Question: First off, I'm trying to plot spherical harmonics in matplotlib as they are seen here in mayavi: <URL>
Here is where I'm at:
'''
import matplotlib.pyplot as plt
from matplotlib import cm, colors
from mpl_toolkits.mplot3d import Axes3D
import numpy as np
from scipy import special
# Create a sphere
r = 3
pi = np.pi
cos = np.cos
sin = np.sin
phi, theta = np.mgrid[0:pi:50j, 0:2*pi:50j]
x = r * sin(phi) * cos(theta)
y = r * sin(phi) * sin(theta)
z = r * cos(phi)
colorfunction=special.sph_harm(3,4,theta,phi).real
norm=colors.Normalize(vmin = np.min(colorfunction), vmax = np.max(colorfunction), clip = False)
print colorfunction
fig = plt.figure()
ax = fig.add_subplot(111, projection='3d')
ax.scatter(x, y, z)
ax.plot_surface(
x, y, z, rstride=1, cstride=1, norm=norm, cmap=cm.jet, facecolors=cm.jet(colorfunction))
plt.show()
'''
The idea is to use 'colorfunction' to colour the surface of the sphere according to the spherical harmonic. However, the output of this function is an array with negative numbers. What I need to do is 'normalize' this array so it behaves nicely with matplotlib's colormap. However, unlike the answer here, <URL> , where the answer simply preforms a sloppy normalize by dividing by the largest element, I have negative elements so that just won't work. I'd ideally like to use 'matplotlib.colors.Normalize' but it just isn't working on facecolors.
I know that the norm is applying to the 'cmap=cm.jet', because if I remove 'facecolors' argument entirely I get a new colormap that behaves according to my 'norm' function.
This is the crux of my issue, I cannot get my normalized colormap to apply to my facecolors. Any ideas?

This is the figure the above code currently generates. As you can see the negative values are cut-off entirely and the information is lost because the colormaps range is much larger than the actual values (so everything just looks blue).
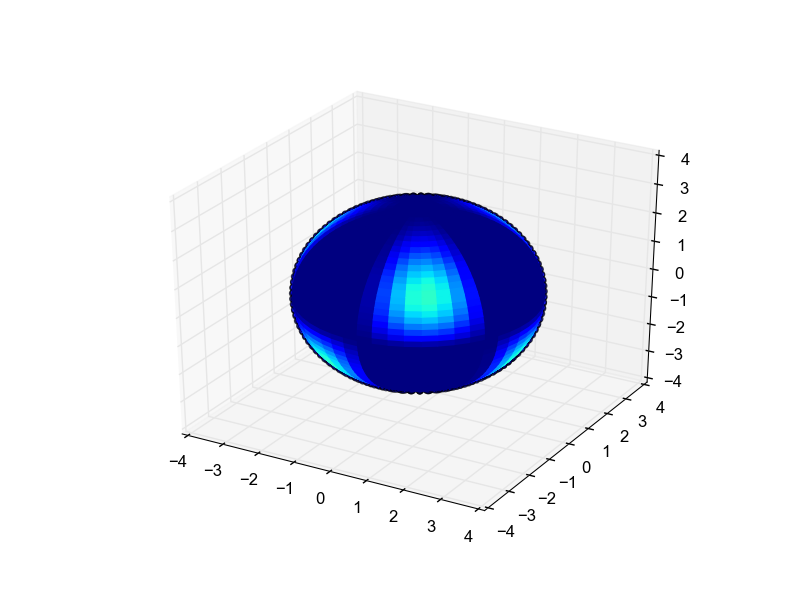
Answer: Maybe this is too trivial, but:
'''
ax.plot_surface(x, y, z, rstride=1, cstride=1, facecolors=cm.jet(norm(colorfunction)))
'''
This normalizes 'colorfunction'. Also, it is sufficient to define the normalization function by:
'''
norm = colors.Normalize()
'''
This will automatically scale the input between 0..1.
The result:

It seems that 'cmap' and 'norm' keywords apply to the case where one uses Z data to color the surface, so they are not useful here.